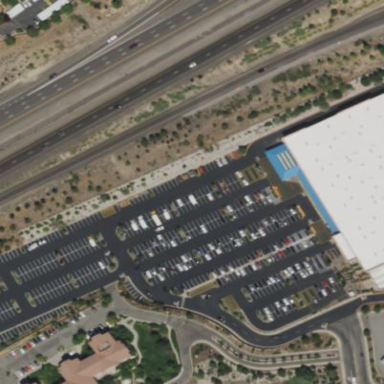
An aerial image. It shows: Retail area.